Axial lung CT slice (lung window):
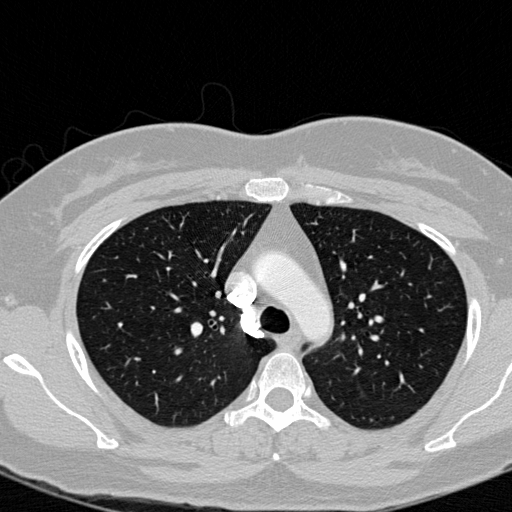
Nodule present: no